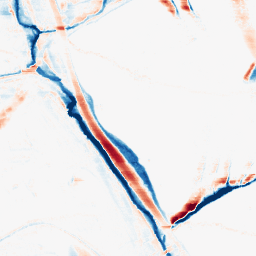
Category: morphological
Decomposition family: morphological_rect
Decomposition parameters: operation: average
width: 20
height: 5
Upsampling method: quadratic
Upsampling parameters: scale: 2
Upsampling scale: 2